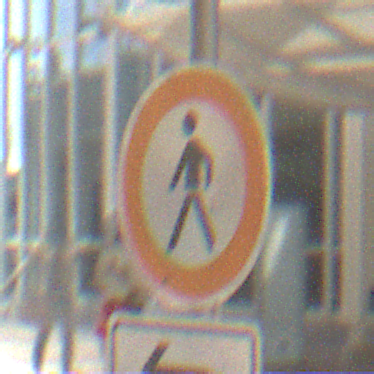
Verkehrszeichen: VerbotFussgaenger
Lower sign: RichtungsangabeDurchPfeile2
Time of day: MorningAfternoon
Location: Outdoor (Urban)
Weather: PartlyCloudy
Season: NotSpecified
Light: Natural